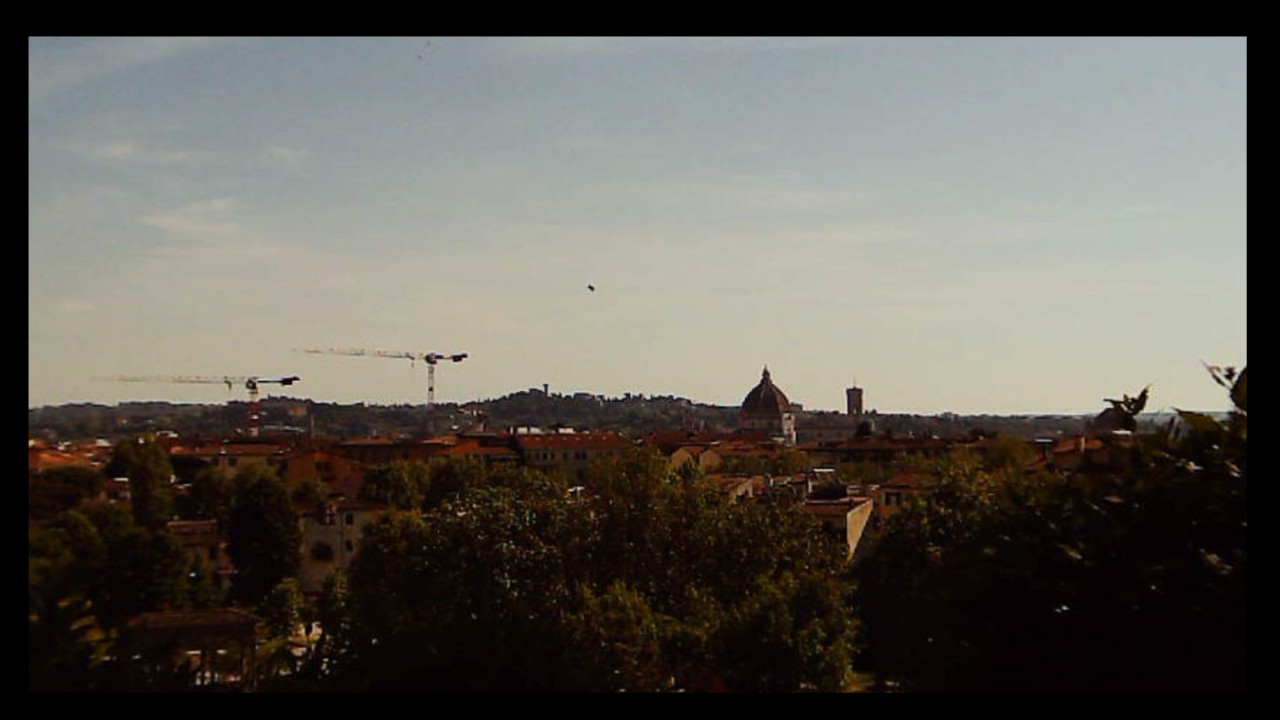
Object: DarwinFPV cineape20